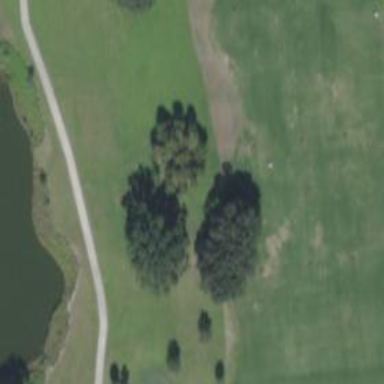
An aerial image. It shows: Disc golf hole.